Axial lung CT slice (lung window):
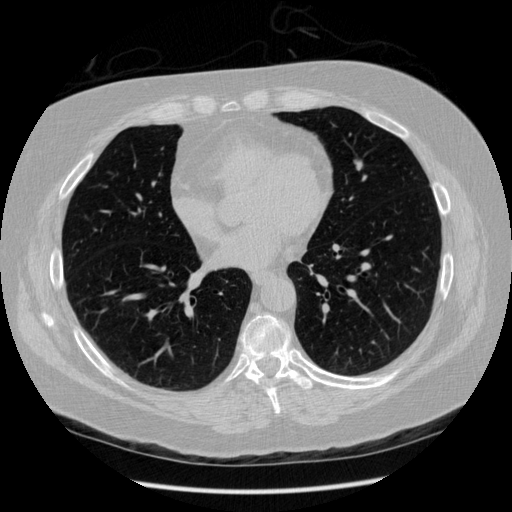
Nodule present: no